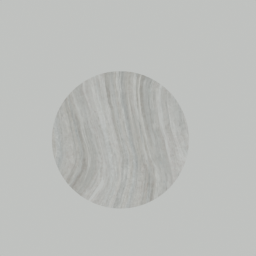
Label: furniture